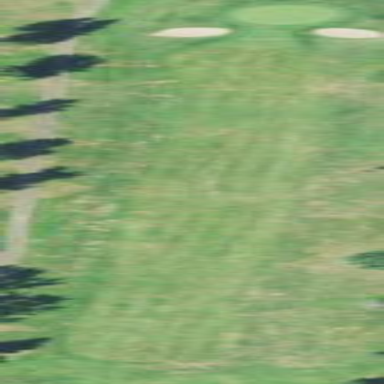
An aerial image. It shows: Scenic golf fairway.